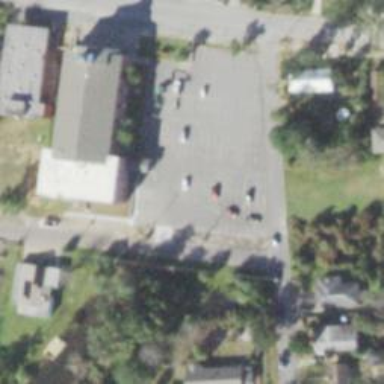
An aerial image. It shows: Parking space.